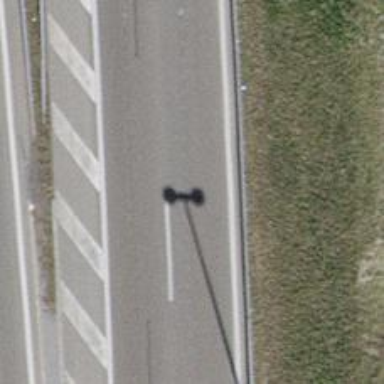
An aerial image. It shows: Asphalt motorway.